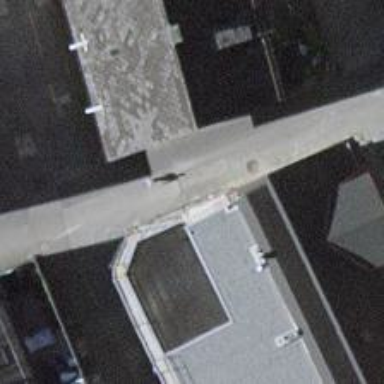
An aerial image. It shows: Restaurant.